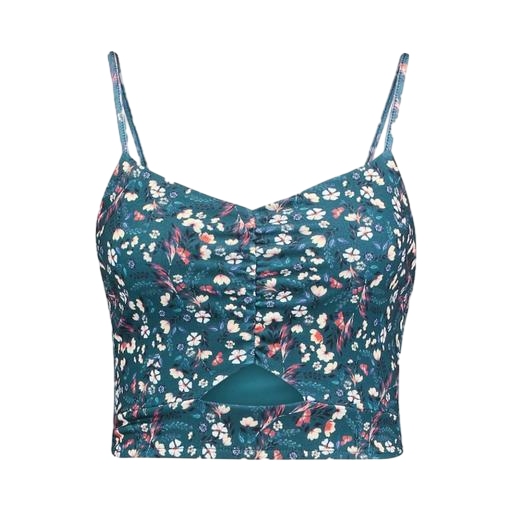
blue floral print crop top, blue floral-print tank top, multicolor cut-out cami top, white background